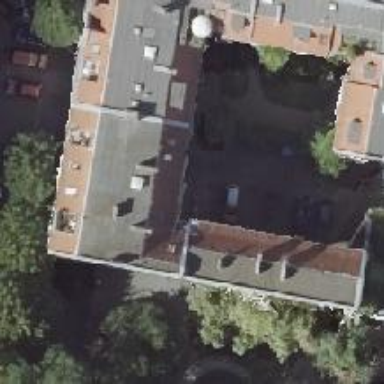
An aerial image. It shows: Residential building with double saltbox roof shape.